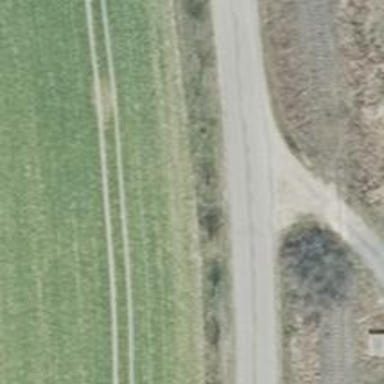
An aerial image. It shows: Unclassified road with asphalt surface.